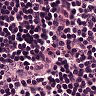
Metastatic tissue present: no